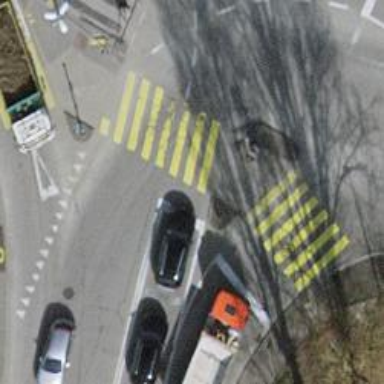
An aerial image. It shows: Road crossing with traffic signals and central island.